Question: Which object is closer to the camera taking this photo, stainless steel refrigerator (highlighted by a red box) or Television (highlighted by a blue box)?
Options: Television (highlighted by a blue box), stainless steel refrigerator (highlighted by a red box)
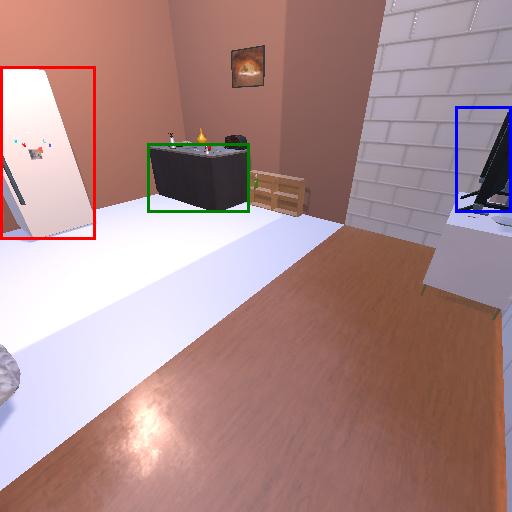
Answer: Television (highlighted by a blue box)